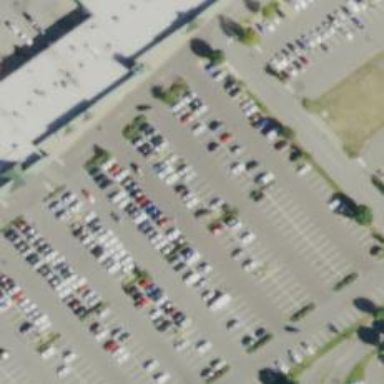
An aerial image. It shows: Trolley bay.